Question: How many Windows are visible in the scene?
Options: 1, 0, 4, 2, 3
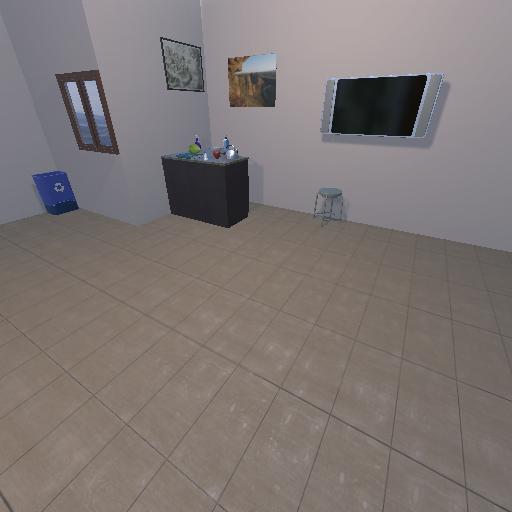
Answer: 1